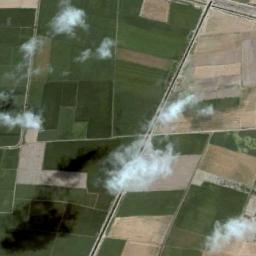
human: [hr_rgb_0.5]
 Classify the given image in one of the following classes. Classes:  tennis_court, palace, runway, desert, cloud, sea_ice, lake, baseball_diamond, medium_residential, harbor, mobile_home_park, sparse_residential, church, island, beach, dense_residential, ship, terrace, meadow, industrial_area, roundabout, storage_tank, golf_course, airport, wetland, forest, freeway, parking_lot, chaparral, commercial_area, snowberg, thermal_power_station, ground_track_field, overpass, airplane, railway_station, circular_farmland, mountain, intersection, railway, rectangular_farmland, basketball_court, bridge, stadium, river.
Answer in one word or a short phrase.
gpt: cloud